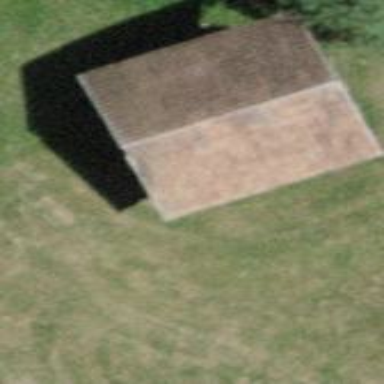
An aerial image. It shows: Rural barn.